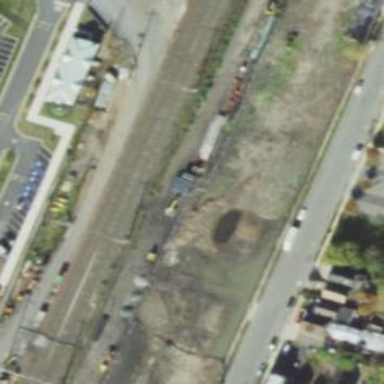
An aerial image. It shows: Disused railway spur line.